Interaction volume radius: 5 \u00c5
Interaction volume height: 25 \u00c5
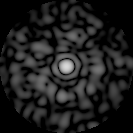
Disorder parameter: 0.8489